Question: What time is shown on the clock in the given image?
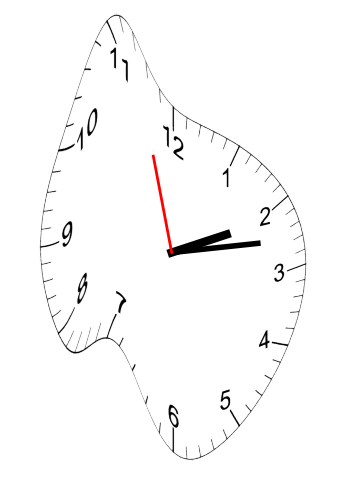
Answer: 02:12:57